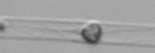
Label: Dactyliosolen_blavyanus